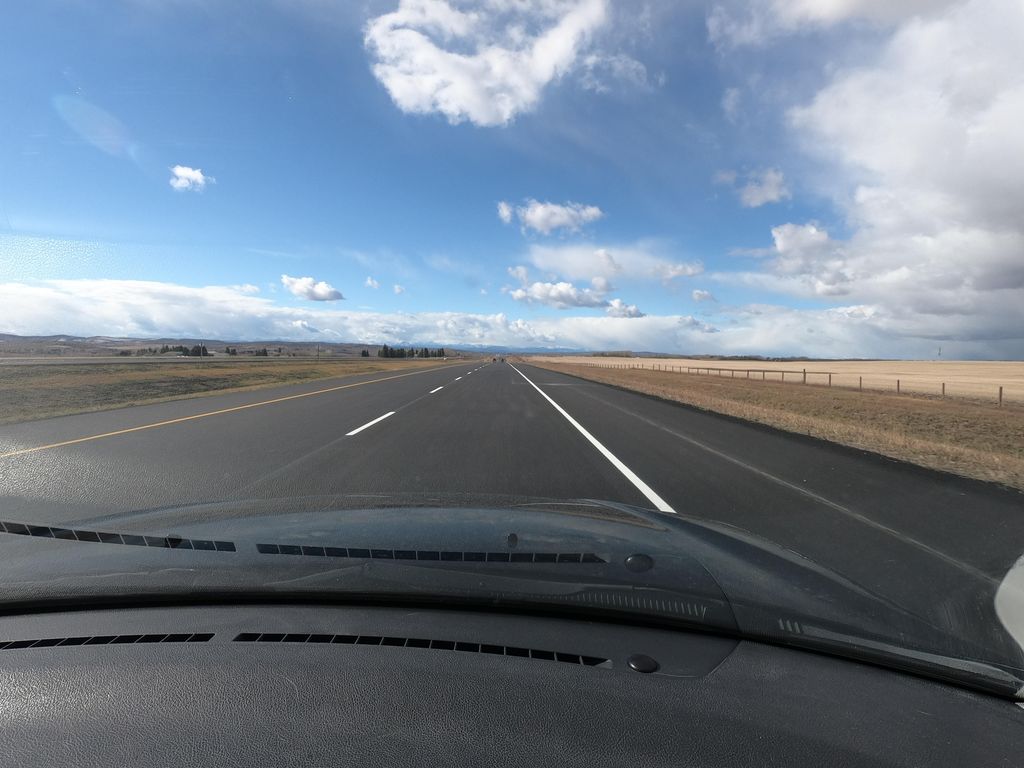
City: calgary